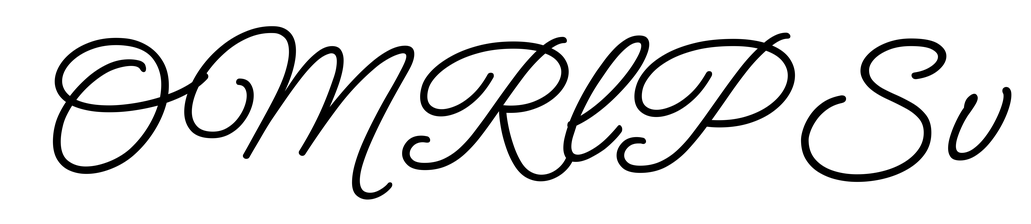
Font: MeowScript-Regular